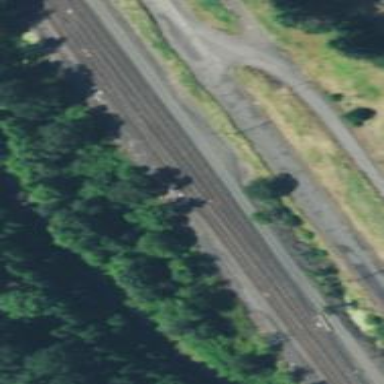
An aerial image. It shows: Railway track.